Question: Can anyone think of a way to approach converting the following scheme into a non-table html layout?

A few things worth mentioning, perhaps.
- - - - -
Thanks in advance!
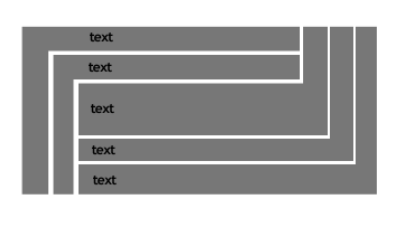
Answer: Solved, though not perfect with dynamic margins (calculated for each element in js/php/whatever) and the narrow elements needing a dynamically calculated height.

And the screenshot: